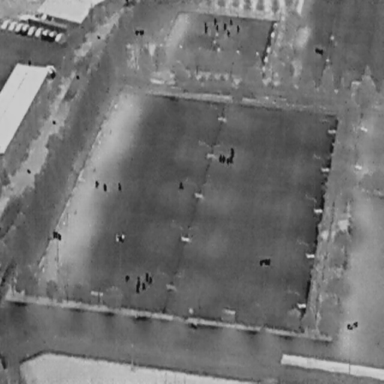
There are 23 People in the infrared image.